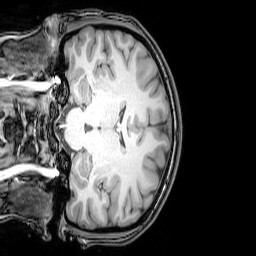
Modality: T1w
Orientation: coronal
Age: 23
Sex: female
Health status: healthy
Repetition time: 0.081 s
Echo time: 0.037 s